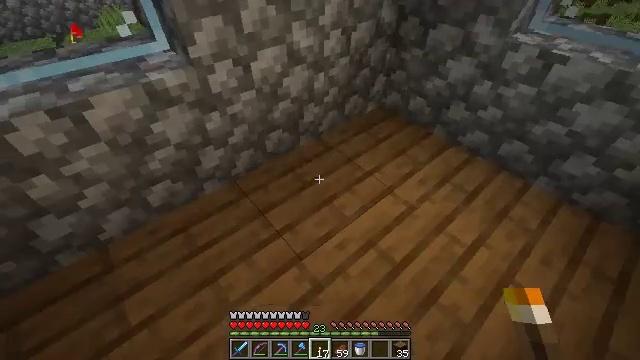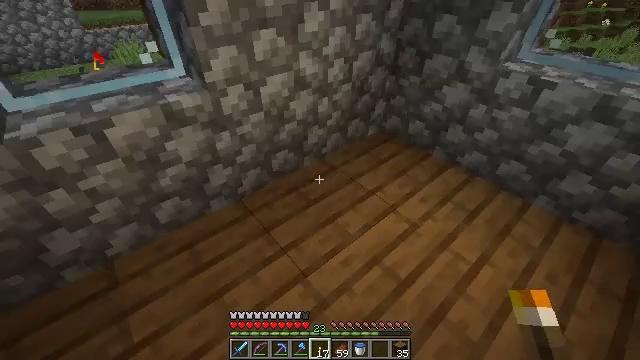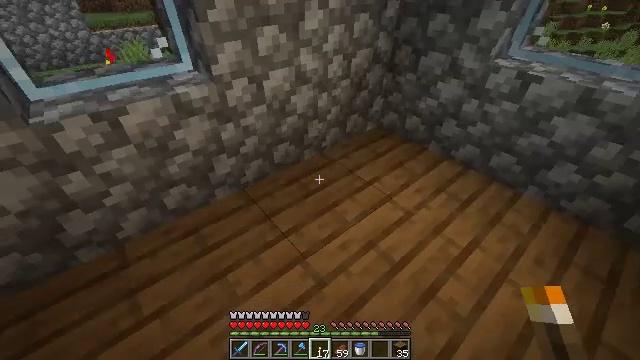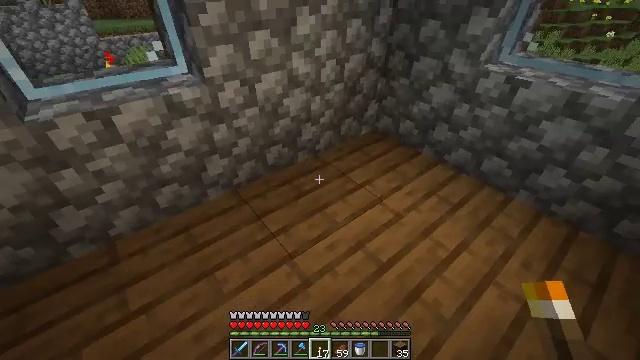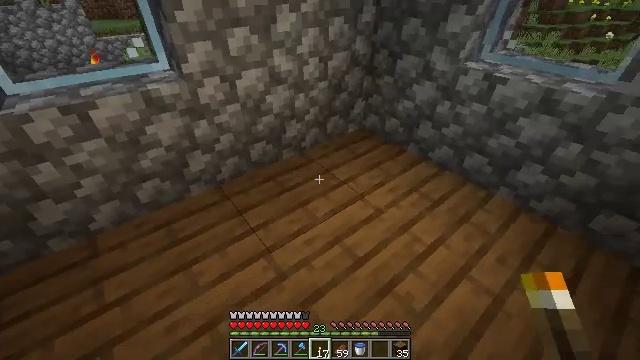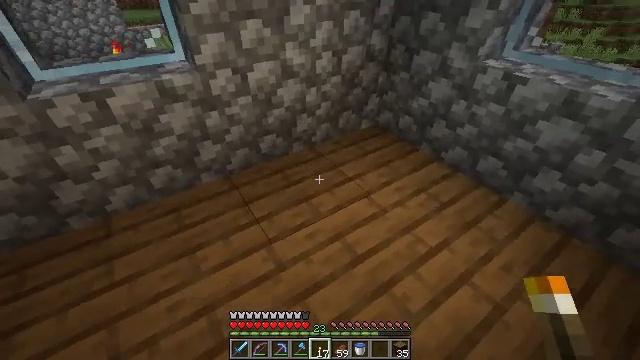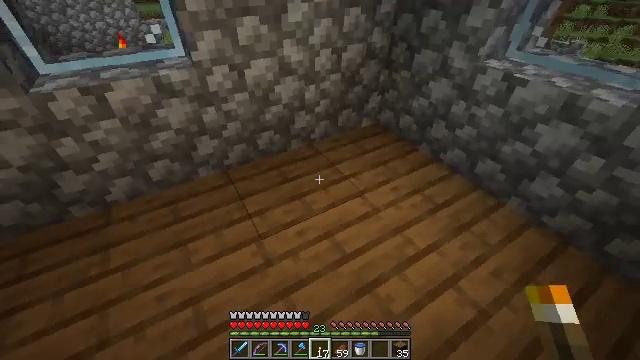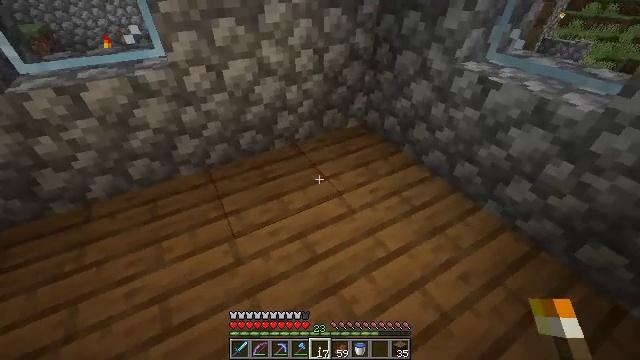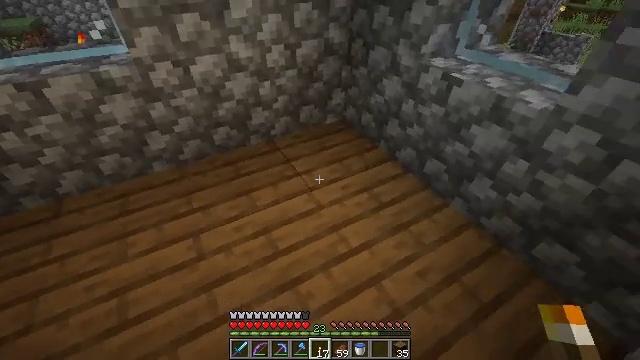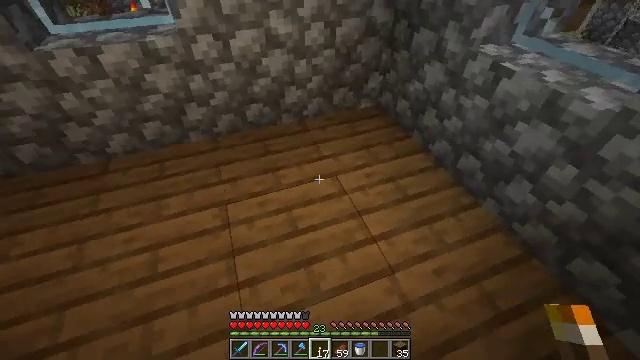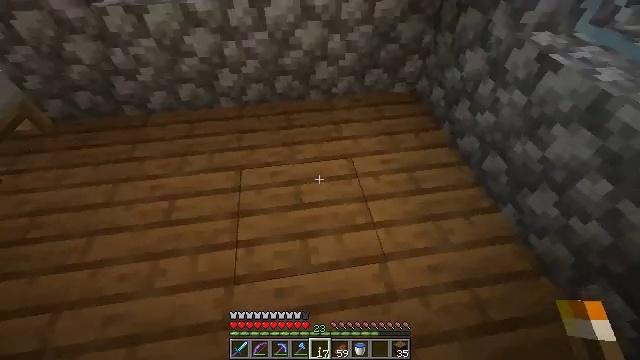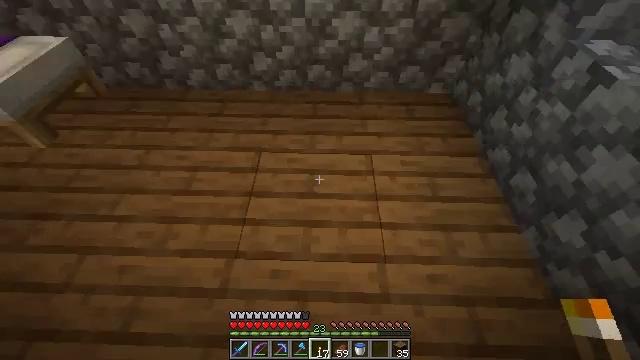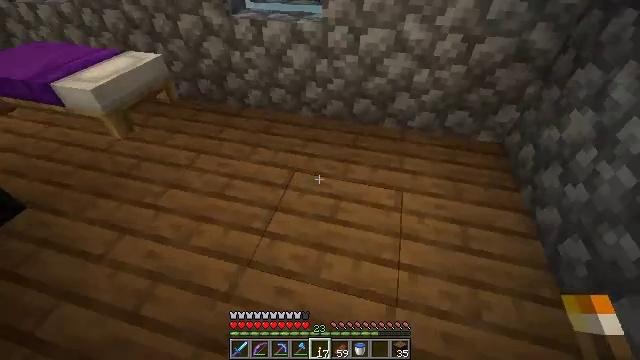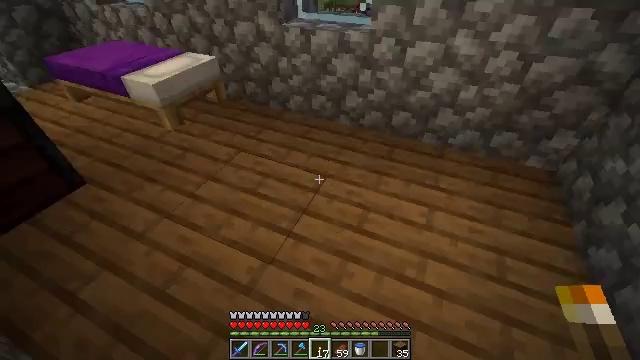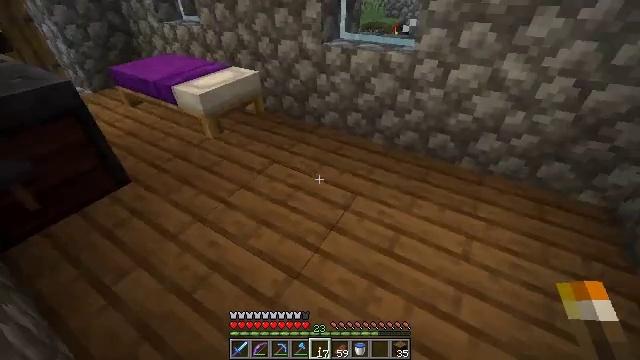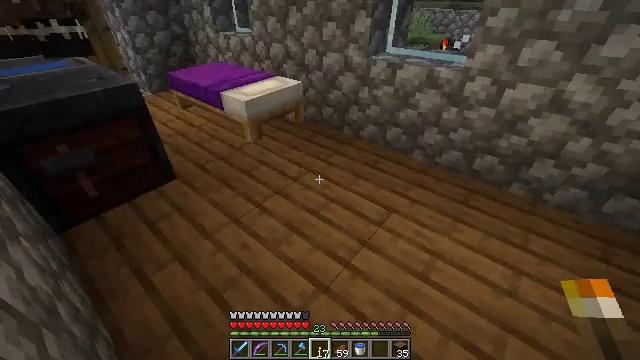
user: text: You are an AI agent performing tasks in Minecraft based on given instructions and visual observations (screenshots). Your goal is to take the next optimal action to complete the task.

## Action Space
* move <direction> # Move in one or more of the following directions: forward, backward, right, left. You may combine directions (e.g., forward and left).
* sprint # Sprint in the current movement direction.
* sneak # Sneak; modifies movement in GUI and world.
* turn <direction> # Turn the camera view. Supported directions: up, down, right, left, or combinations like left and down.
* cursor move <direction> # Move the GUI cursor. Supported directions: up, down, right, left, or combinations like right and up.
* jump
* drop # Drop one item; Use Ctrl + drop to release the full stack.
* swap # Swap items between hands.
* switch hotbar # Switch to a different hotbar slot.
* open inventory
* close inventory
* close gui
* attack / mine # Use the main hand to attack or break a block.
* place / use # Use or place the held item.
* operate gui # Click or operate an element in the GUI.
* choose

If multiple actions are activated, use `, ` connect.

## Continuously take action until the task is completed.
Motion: motion action
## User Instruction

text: Break the purple bed to move it.
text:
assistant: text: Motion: move back and move left, turn up
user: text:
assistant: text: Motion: move right
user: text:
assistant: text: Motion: move right, turn left and up
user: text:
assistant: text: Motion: move right
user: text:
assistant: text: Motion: move right, turn left and down
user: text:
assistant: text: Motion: move right, turn left
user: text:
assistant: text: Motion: move right, turn left
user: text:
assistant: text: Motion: move right, turn down
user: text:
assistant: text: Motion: move right, turn left and down
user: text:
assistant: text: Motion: move right, turn left and down
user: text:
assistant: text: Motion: turn left and down
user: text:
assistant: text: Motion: turn left and up
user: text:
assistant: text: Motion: move left, turn left and up
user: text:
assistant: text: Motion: move left, turn left and up
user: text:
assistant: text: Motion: move forward and move left, turn left and up
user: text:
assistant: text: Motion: move forward and move left, turn left and up
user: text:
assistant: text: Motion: move forward and move left
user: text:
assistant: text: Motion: move forward, turn left
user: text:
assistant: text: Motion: move forward, turn left and down
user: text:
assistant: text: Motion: move forward, turn left
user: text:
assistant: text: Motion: move forward, turn left
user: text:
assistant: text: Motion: move forward
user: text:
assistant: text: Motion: move forward
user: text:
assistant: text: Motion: move forward
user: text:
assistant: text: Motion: move forward and move right, turn down
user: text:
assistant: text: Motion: move forward, turn left and down
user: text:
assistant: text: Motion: turn left and down
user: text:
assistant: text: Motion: no_op
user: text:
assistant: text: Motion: no_op
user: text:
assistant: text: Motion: turn down